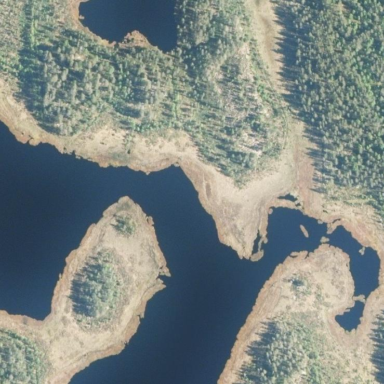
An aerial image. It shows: Serene lake.